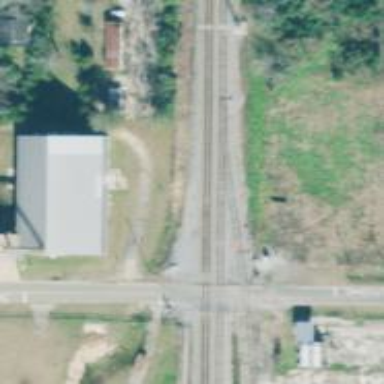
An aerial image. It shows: Abandoned railway spur.